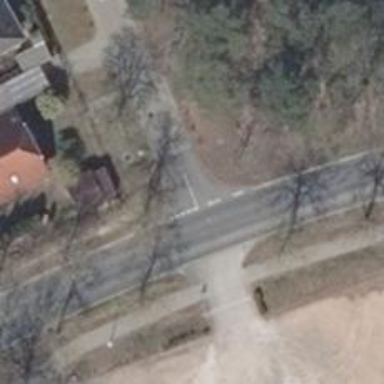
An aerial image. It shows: Road with "give way" sign.